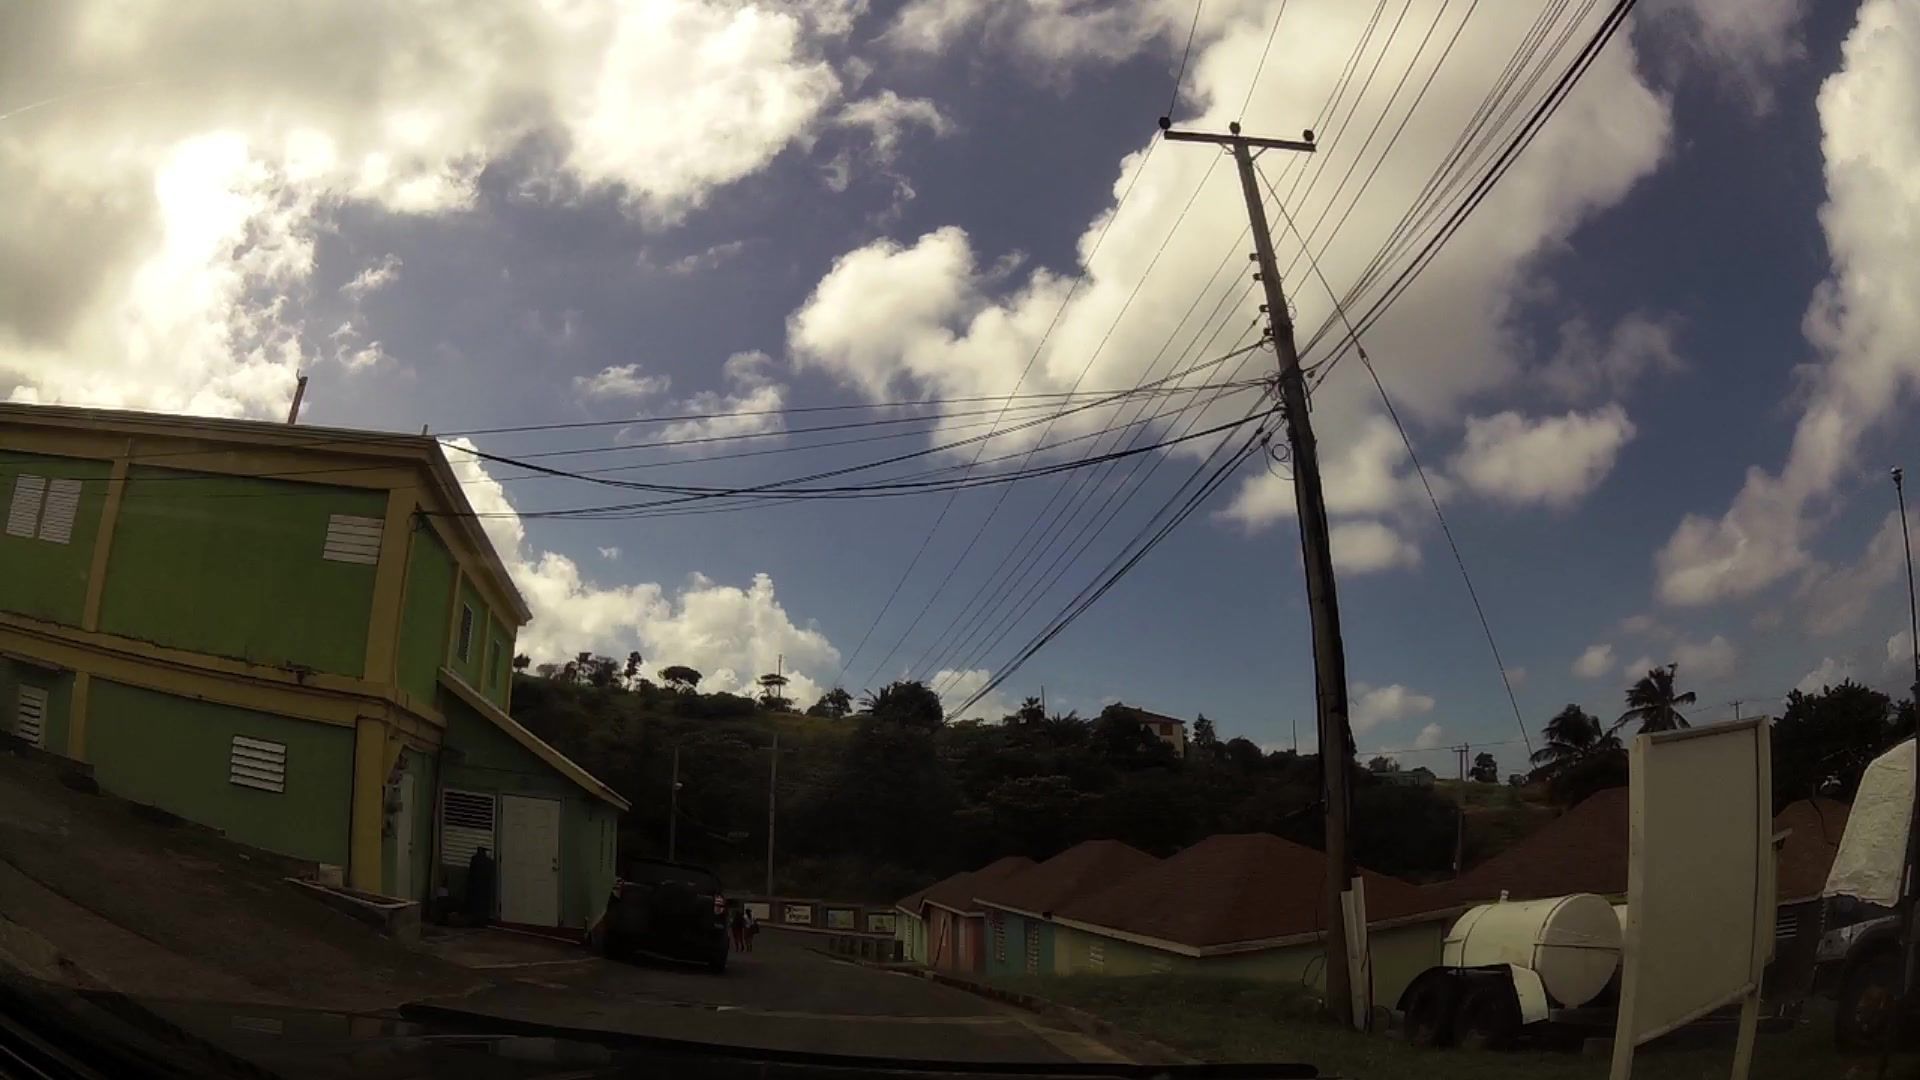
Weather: cloudy
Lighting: day
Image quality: good
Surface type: driving surface
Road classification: residential
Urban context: rural cluster
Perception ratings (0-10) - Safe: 2.22, Lively: 0.88, Beautiful: 7.13, Boring: 5.37, Depressing: 6.68, Wealthy: 0.57